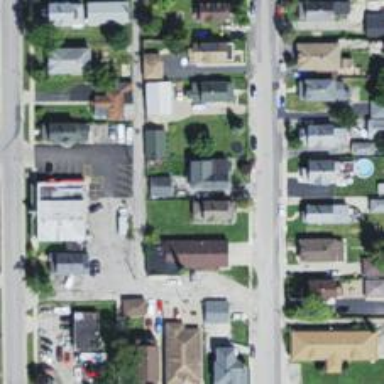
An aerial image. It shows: Alley classified as service road.